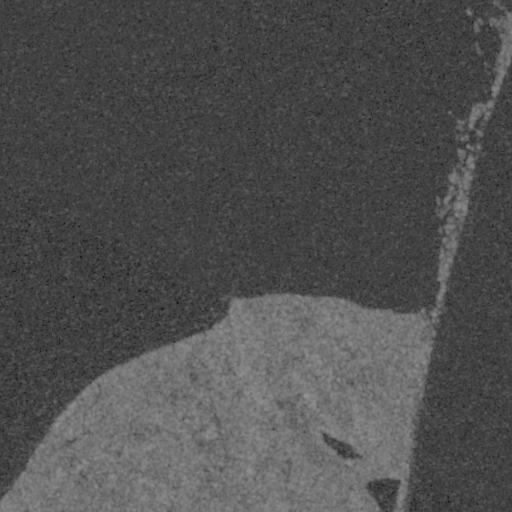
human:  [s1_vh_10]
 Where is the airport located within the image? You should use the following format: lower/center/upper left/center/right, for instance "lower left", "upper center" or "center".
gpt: The airport is located in the lower center of the image.
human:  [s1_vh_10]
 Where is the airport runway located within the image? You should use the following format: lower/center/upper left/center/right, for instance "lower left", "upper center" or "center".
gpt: The airport runway is located in the lower center of the image.
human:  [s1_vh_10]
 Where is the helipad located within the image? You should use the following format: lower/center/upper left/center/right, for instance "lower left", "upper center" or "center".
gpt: The helipad is located in the lower left of the image.
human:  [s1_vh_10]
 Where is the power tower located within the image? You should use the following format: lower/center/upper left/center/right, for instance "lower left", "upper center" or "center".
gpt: There is no power tower in the image.

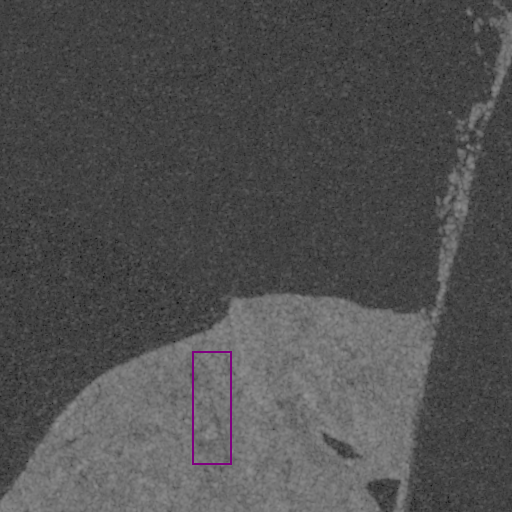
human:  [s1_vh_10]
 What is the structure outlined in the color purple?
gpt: The structure outlined in purple is an airport.
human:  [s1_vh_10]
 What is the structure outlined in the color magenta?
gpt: There is no magenta outline.